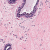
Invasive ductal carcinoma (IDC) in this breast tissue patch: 0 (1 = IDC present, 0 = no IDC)